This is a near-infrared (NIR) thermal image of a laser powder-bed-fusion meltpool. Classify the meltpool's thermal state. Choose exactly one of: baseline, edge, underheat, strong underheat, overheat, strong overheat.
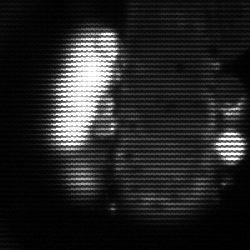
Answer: strong underheat